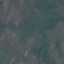
Land use / land cover class: HerbaceousVegetation